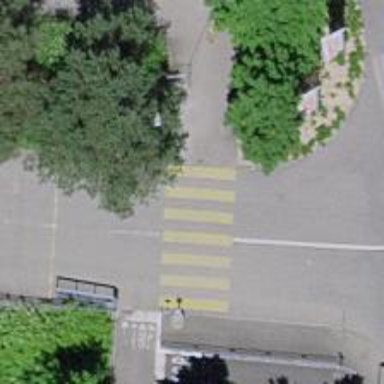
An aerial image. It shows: Zebra crossing on the road.